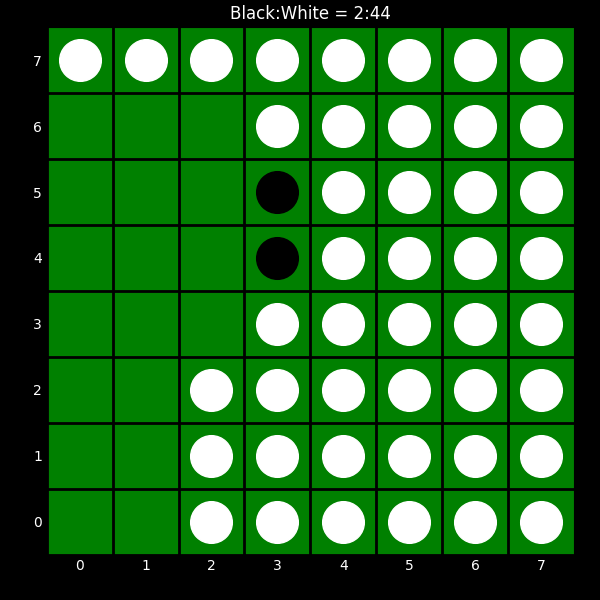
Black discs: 2
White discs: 44